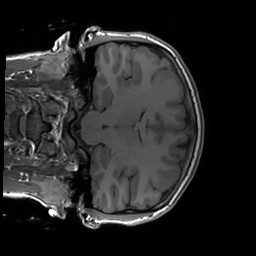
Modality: T1w
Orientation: coronal